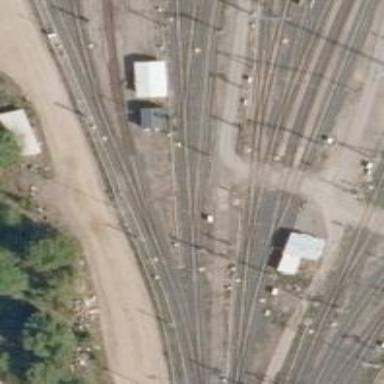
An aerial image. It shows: Rail yard with electrified contact lines for the trains.